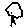
Label: tree